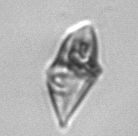
Label: Gyrodinium